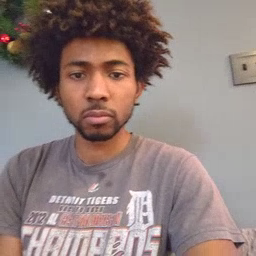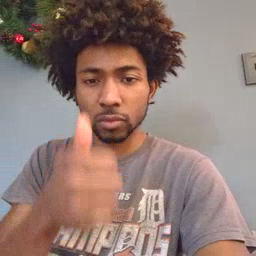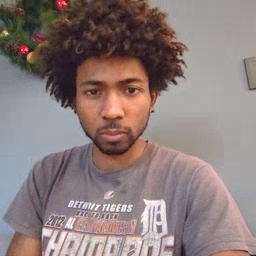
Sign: every